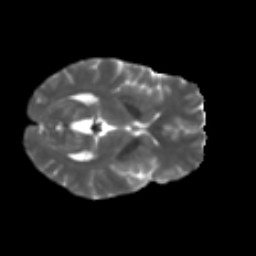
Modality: T2w
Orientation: axial
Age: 54
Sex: female
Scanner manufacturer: ge
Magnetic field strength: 3 T
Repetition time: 7.8 s
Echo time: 0.0606 s